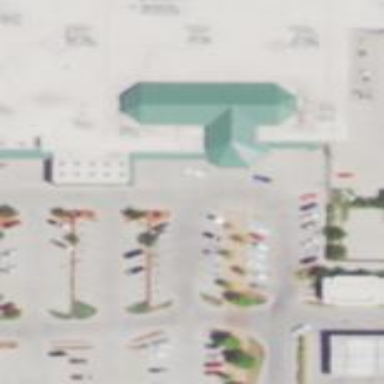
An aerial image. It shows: Supermarket building.